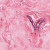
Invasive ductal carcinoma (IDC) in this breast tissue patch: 0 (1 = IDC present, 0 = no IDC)